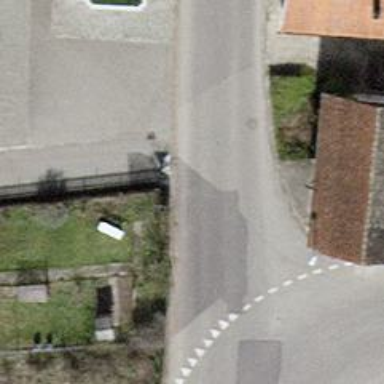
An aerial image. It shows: Road with "give way" sign.